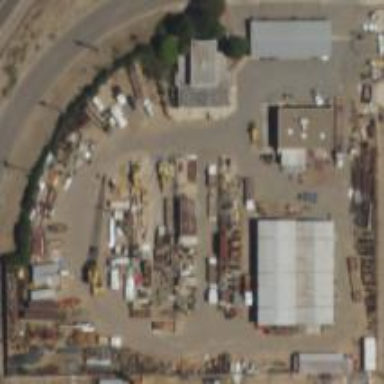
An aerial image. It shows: Industrial area.